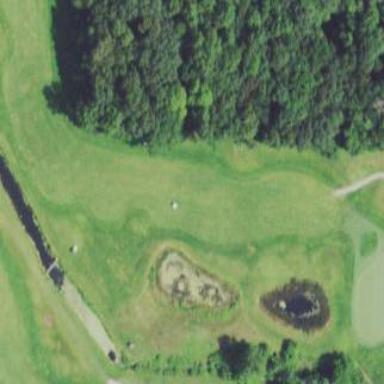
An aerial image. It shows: Grassy area designated as golf fairway.